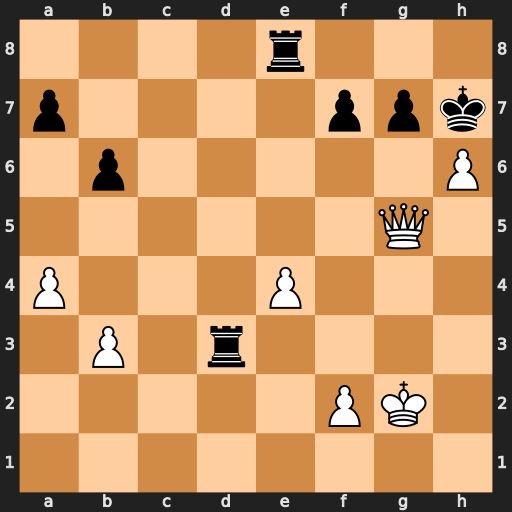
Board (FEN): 4r3/p4ppk/1p5P/6Q1/P3P3/1P1r4/5PK1/8
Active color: w
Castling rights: -
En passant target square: -
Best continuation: Qxg7#